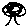
Label: tree